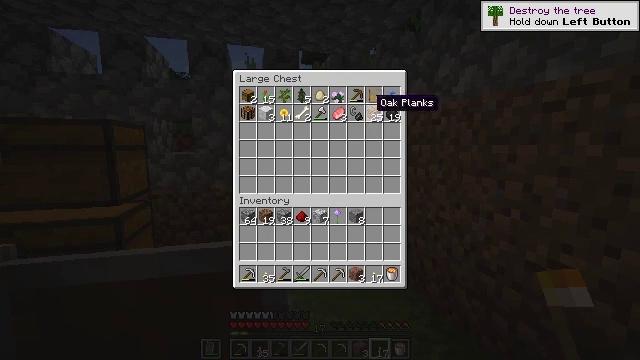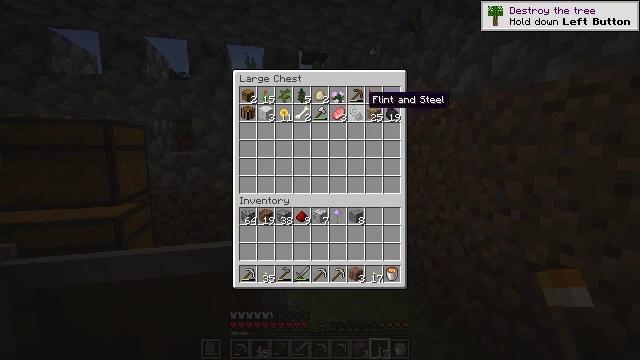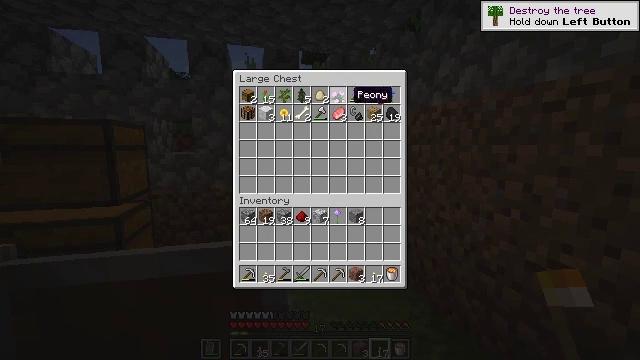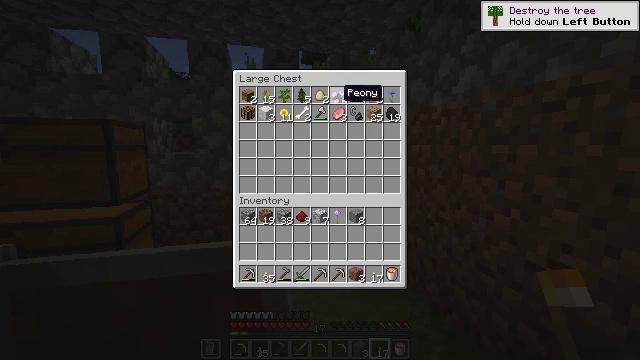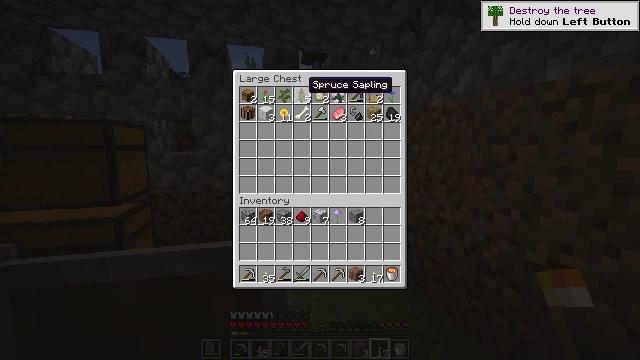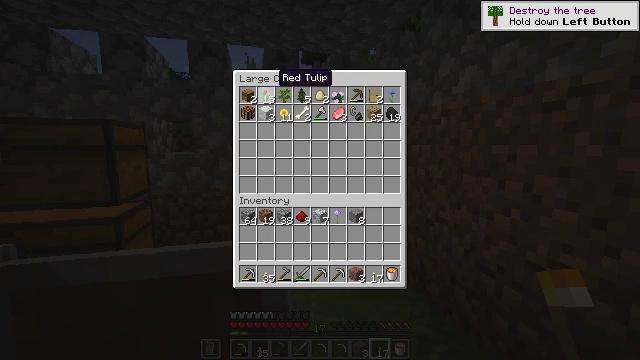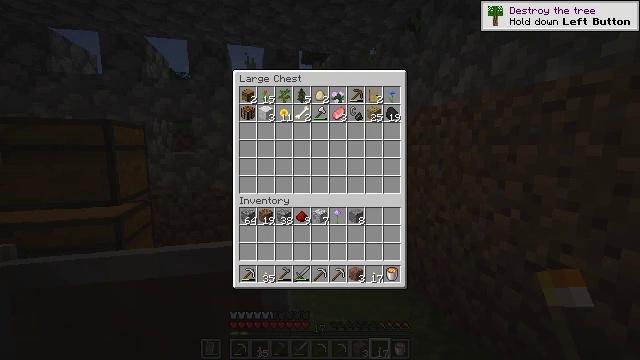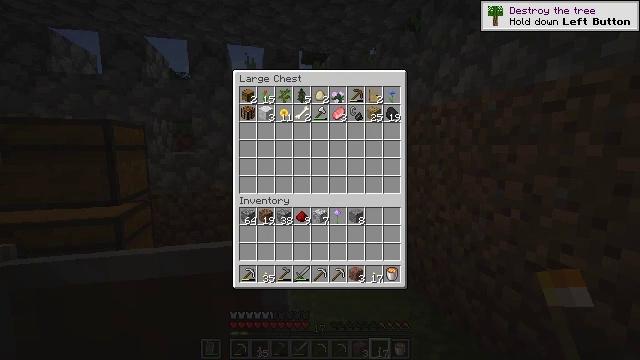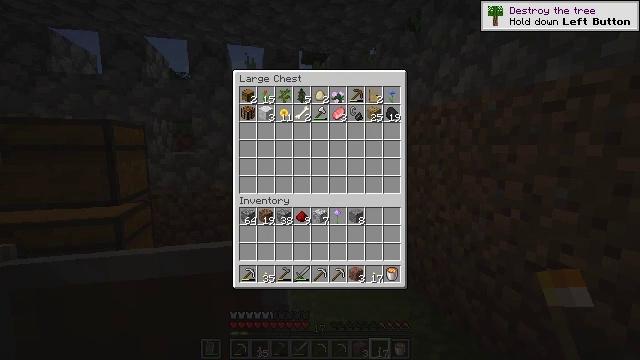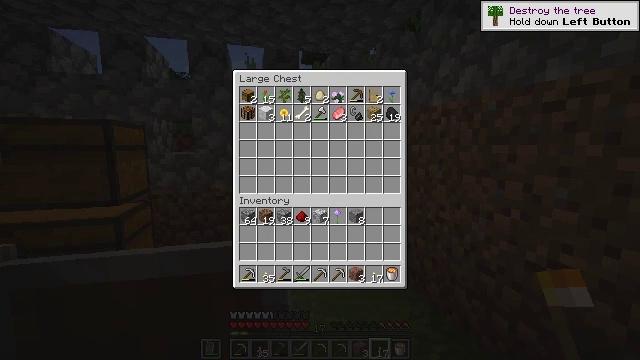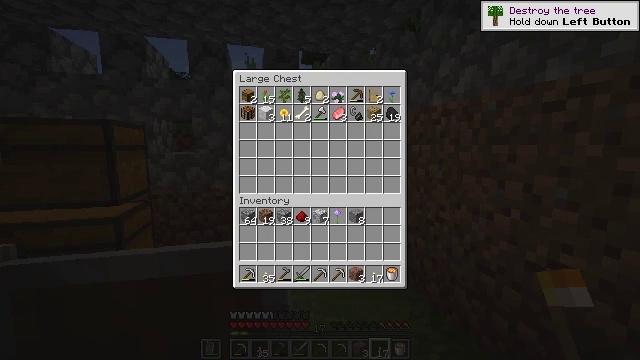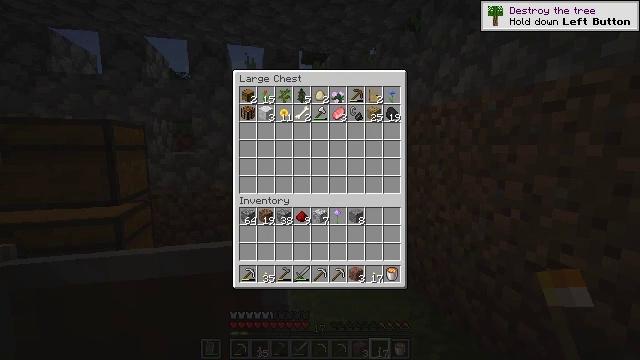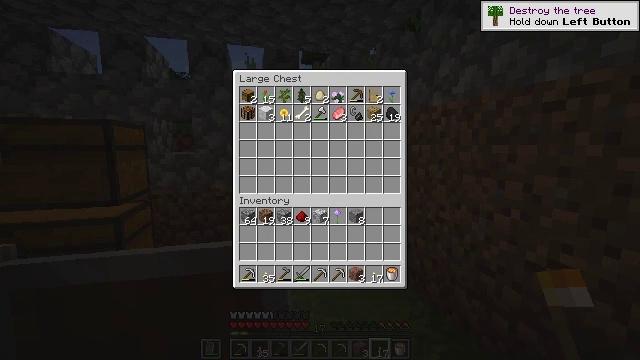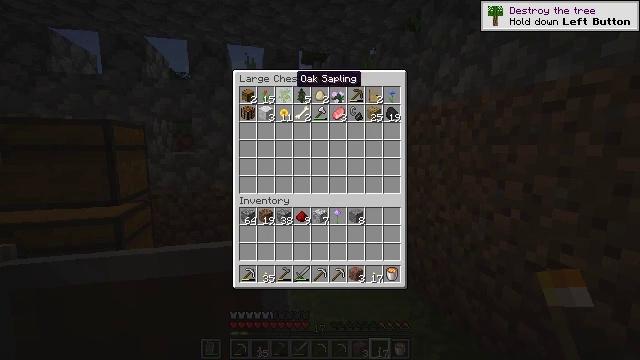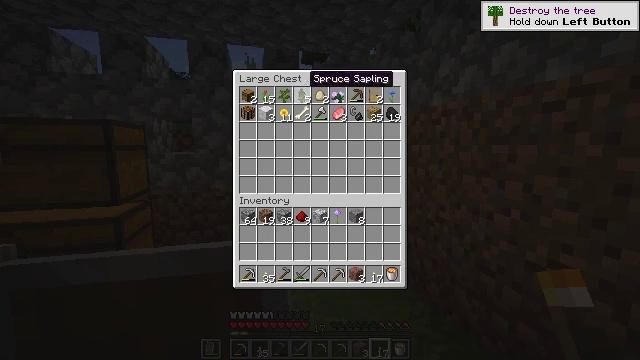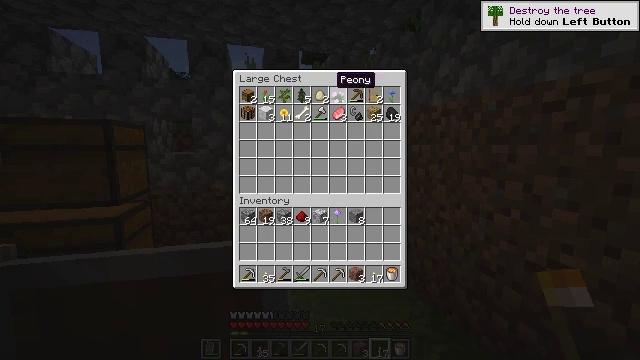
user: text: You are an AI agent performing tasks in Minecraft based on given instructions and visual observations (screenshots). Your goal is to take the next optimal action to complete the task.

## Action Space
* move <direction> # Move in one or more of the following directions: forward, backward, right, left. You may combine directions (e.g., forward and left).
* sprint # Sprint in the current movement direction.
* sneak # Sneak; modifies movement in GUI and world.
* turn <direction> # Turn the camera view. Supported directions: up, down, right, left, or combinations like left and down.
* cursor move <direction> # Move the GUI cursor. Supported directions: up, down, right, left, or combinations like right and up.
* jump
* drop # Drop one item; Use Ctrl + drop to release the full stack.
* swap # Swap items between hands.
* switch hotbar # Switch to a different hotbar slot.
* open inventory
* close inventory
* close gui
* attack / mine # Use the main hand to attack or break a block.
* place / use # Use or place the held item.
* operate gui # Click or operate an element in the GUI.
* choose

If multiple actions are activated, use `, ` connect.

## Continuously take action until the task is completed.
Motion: motion action
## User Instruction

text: craft item air
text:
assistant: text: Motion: sneak, cursor move left
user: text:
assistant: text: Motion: sneak, cursor move left
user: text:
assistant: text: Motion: sneak, cursor move left
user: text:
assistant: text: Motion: sneak, cursor move left and up
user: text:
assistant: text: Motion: sneak, cursor move left and up
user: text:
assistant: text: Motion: sneak
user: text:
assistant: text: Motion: sneak
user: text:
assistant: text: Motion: sneak
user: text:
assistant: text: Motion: sneak
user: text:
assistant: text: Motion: no_op
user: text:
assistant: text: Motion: no_op
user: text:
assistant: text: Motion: cursor move right
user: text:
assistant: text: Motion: cursor move right
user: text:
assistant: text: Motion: cursor move right
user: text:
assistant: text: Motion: cursor move right
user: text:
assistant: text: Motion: cursor move right
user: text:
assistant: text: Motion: cursor move right
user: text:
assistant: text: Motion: no_op
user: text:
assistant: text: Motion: no_op
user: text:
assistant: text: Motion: no_op
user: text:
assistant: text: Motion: no_op
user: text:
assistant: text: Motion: no_op
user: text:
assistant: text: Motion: no_op
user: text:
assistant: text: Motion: no_op
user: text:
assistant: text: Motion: no_op
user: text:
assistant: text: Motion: no_op
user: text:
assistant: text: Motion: no_op
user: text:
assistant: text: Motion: no_op
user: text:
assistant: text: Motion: no_op
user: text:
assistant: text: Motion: no_op